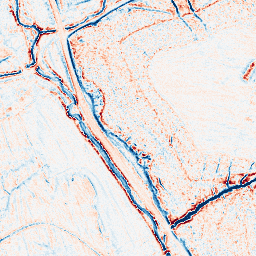
Category: edge_preserving
Decomposition family: anisotropic_diffusion
Decomposition parameters: iterations: 10
kappa: 10
gamma: 0.15
Upsampling method: regularized
Upsampling parameters: scale: 4
lambda_reg: 0.01
Upsampling scale: 4